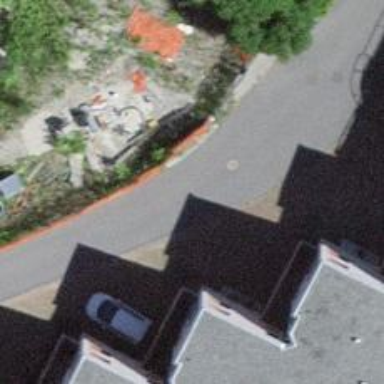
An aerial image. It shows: Smooth asphalt road in residential area.